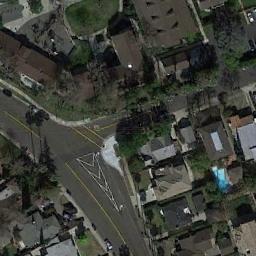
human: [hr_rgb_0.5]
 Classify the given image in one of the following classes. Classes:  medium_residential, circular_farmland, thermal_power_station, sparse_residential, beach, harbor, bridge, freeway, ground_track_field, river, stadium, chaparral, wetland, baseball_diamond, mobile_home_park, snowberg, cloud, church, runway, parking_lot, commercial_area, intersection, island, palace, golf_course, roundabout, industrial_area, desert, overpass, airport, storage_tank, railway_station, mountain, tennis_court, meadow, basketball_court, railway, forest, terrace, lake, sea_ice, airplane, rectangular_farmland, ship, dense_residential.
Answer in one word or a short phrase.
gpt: intersection